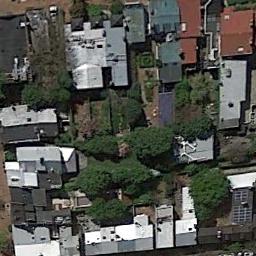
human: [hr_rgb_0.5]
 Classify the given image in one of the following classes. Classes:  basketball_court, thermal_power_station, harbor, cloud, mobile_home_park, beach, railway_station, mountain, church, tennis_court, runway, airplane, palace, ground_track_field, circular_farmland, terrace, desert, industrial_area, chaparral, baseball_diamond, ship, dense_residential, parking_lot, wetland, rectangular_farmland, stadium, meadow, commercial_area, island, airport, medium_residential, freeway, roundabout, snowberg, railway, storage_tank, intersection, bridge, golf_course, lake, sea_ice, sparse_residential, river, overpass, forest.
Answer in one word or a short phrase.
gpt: dense_residential